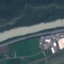
Land use / land cover: River